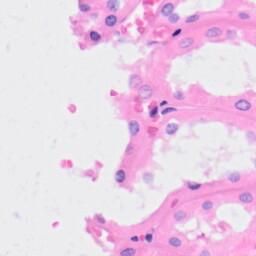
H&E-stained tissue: Kidney